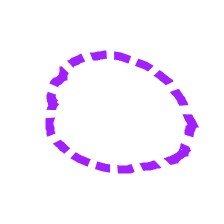
Shape: circle